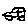
Label: car